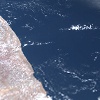
Label: water